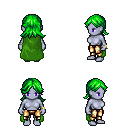
a pixel art fantasy rpg character, female body template, dark elf, purple skin, green cape, gold greaves, green loose hair, bracelets, four views (front, back, left, right), 2x2 character sprite sheet, small pixel art, hard edges, no anti-aliasing